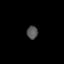
Tissue: skin
Cell type: Epithelial cells
Senescence score: 0.2681
Nuclear area (px): 141
Mean DAPI intensity: 84.482